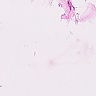
Metastatic tissue present: no